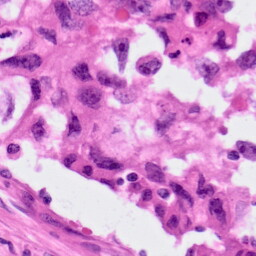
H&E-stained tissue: Lung